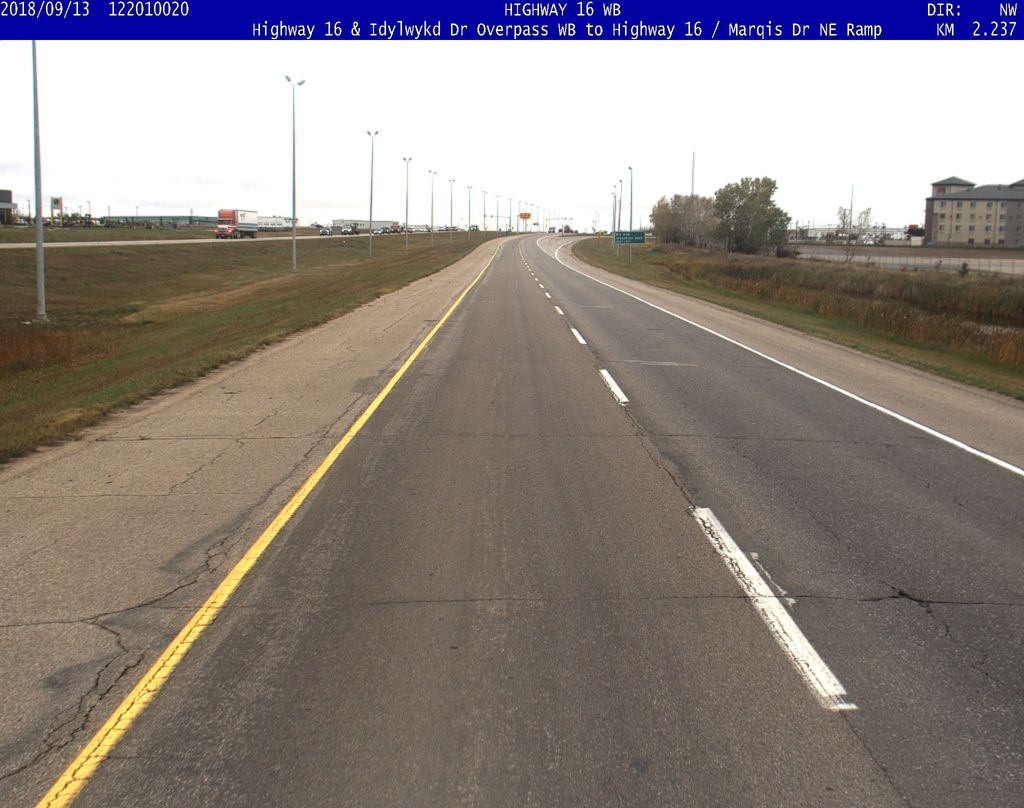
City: saskatoon